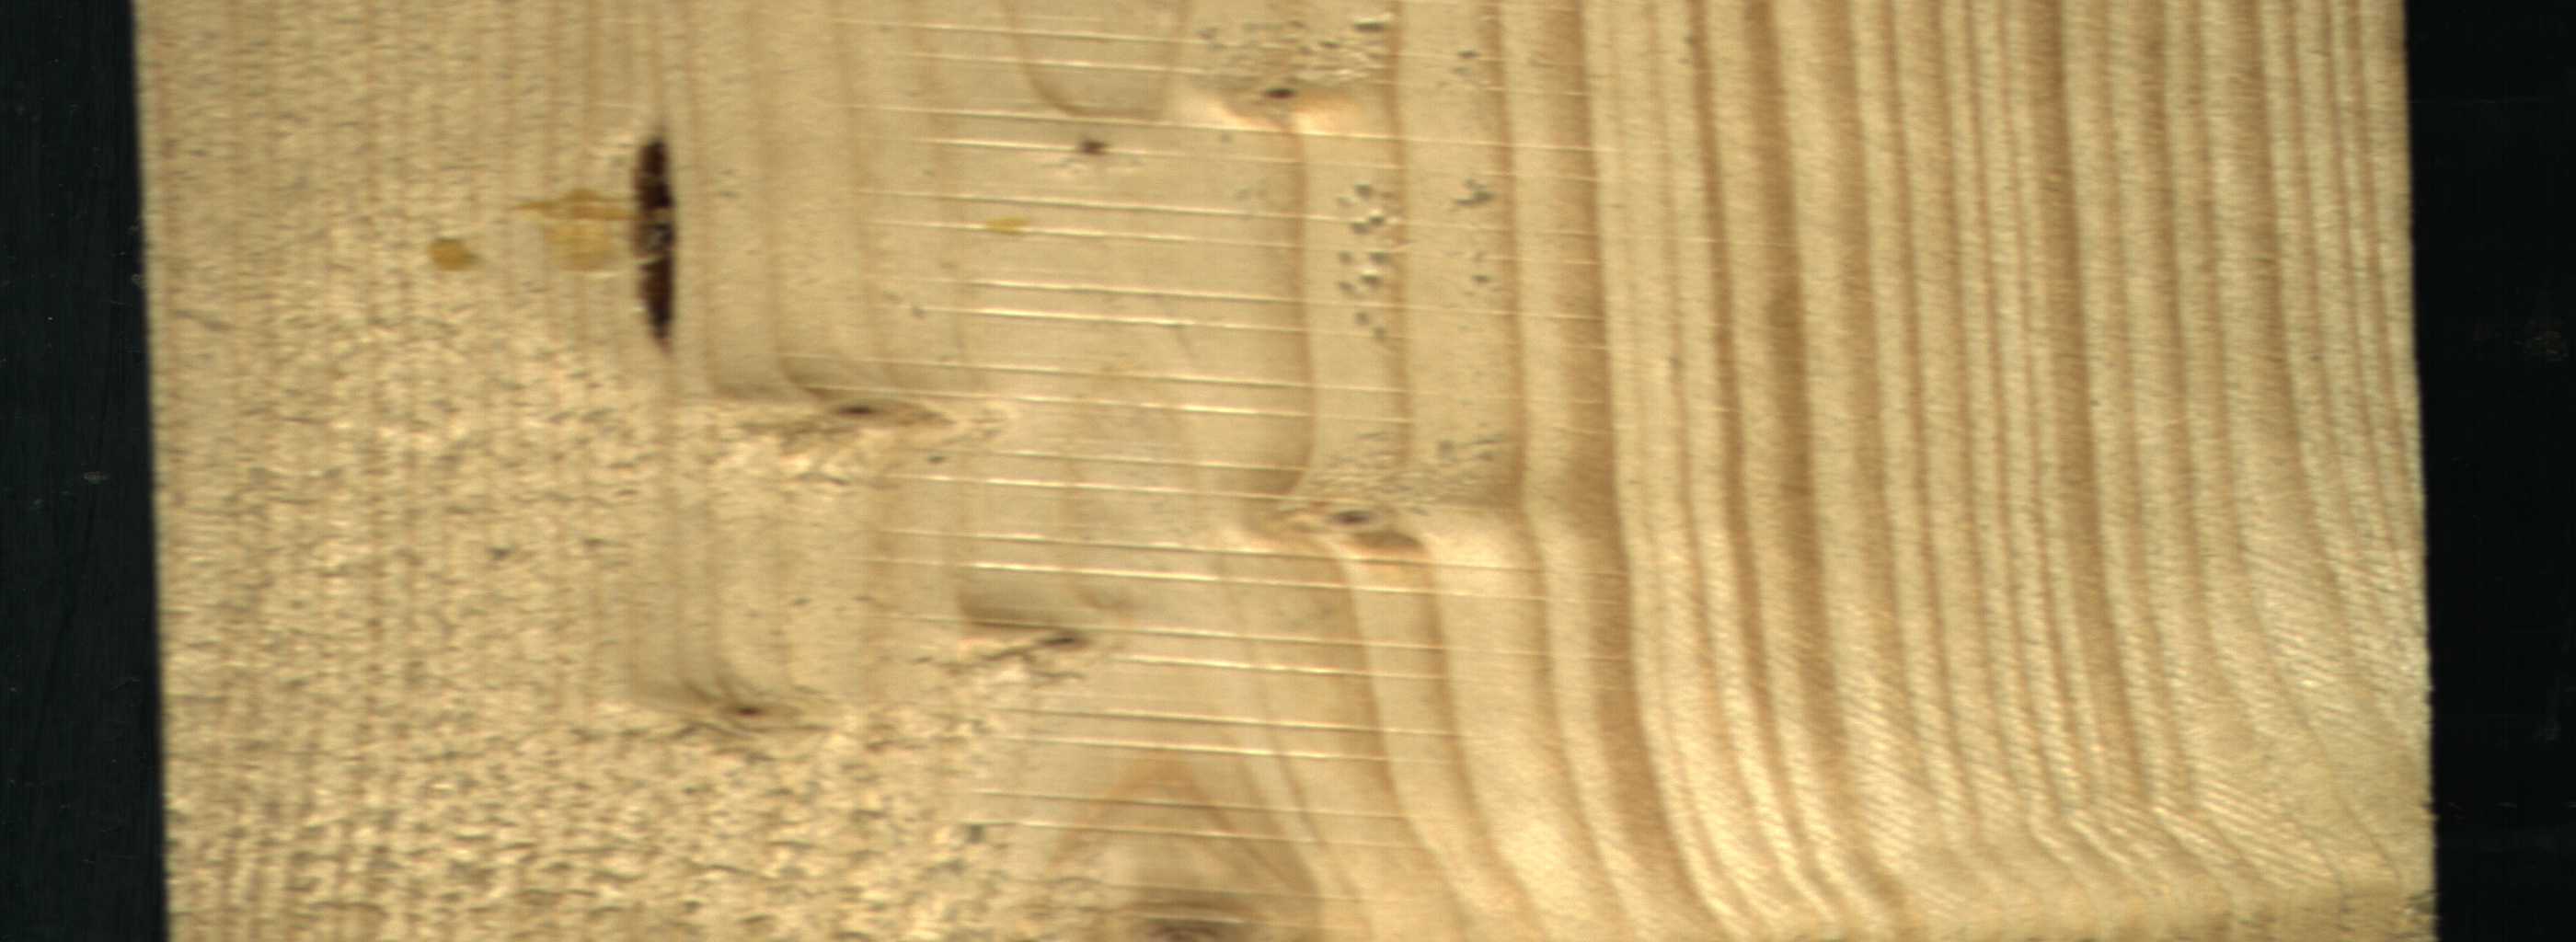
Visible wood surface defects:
resin
Live_Knot
Live_Knot
Live_Knot
Live_Knot
Live_Knot